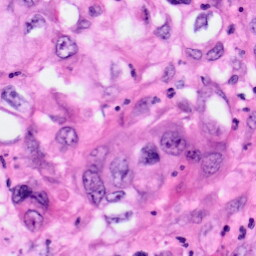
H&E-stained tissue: Pancreatic